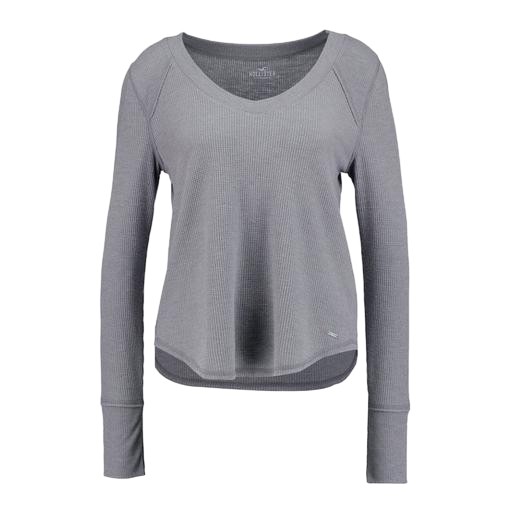
active long-sleeve tee, black women's perry thermal long sleeve top, long-sleeve top, white background